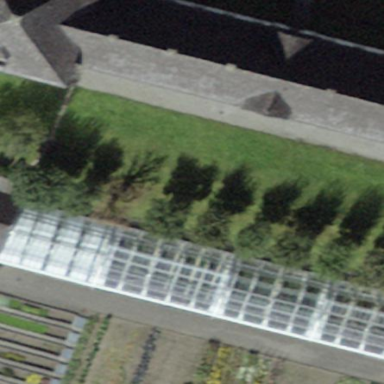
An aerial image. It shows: Greenhouse.